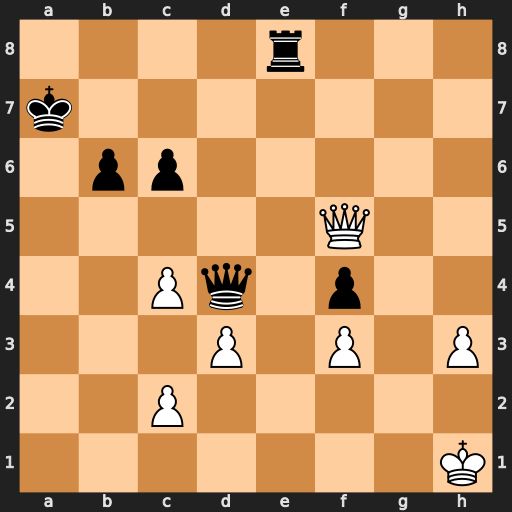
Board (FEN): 4r3/k7/1pp5/5Q2/2Pq1p2/3P1P1P/2P5/7K
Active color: w
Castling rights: -
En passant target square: -
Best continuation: Qf7+ Ka6 Qxe8